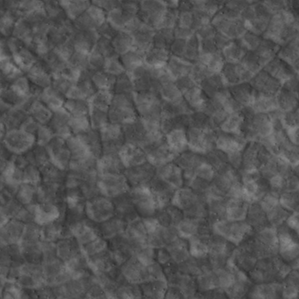
Label: non_frost